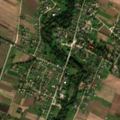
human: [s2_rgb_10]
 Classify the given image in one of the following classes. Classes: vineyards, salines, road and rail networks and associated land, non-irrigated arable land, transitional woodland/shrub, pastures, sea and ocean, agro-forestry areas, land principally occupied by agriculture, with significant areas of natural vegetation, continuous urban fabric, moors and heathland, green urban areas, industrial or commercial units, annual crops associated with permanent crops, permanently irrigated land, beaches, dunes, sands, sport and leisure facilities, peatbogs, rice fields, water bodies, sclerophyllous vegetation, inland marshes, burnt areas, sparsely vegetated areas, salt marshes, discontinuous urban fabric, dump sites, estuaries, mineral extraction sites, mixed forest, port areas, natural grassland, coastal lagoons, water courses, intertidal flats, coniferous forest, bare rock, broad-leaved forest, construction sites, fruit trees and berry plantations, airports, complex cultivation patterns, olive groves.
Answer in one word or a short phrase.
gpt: discontinuous urban fabric, non-irrigated arable land, complex cultivation patterns, land principally occupied by agriculture, with significant areas of natural vegetation